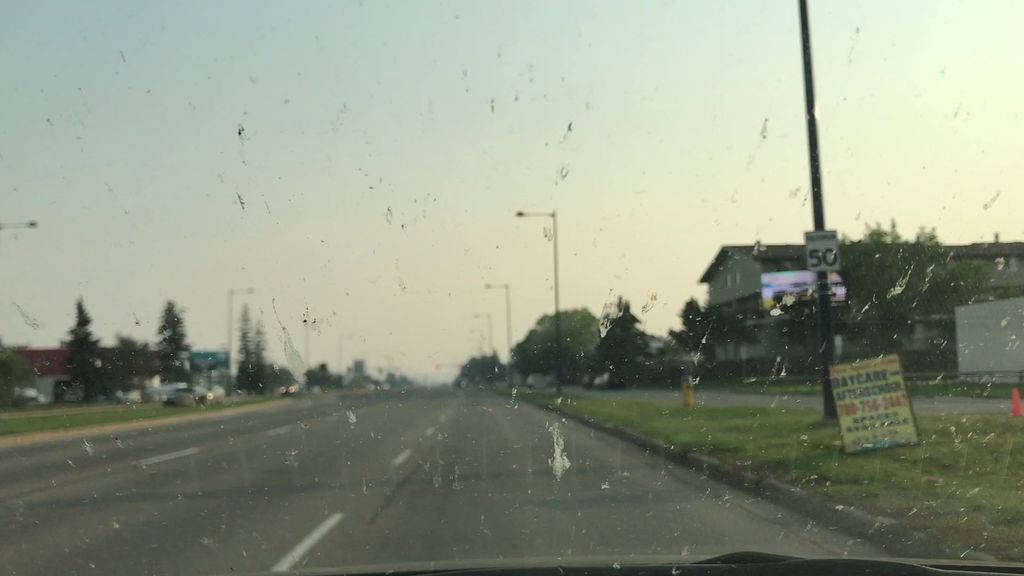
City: edmonton